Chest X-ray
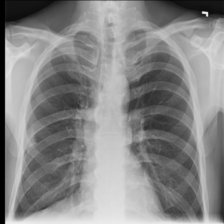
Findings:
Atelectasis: negative
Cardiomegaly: negative
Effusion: negative
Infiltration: negative
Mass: positive
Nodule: negative
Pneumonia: negative
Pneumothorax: negative
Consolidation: negative
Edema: negative
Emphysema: negative
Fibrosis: negative
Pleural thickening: negative
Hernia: negative